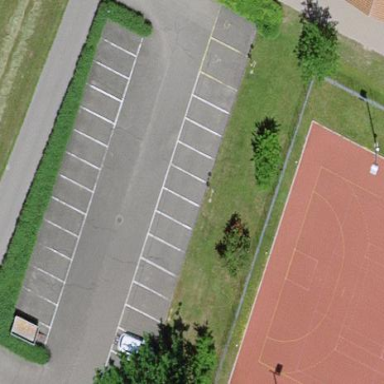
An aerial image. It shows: Parking area with surface.